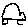
Label: car